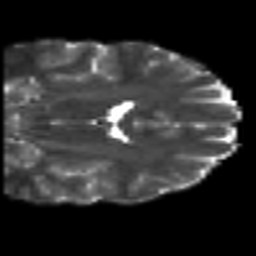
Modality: T2w
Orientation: coronal
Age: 18
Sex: female
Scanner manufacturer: siemens
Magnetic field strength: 3 T
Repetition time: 7 s
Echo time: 0.0926 s